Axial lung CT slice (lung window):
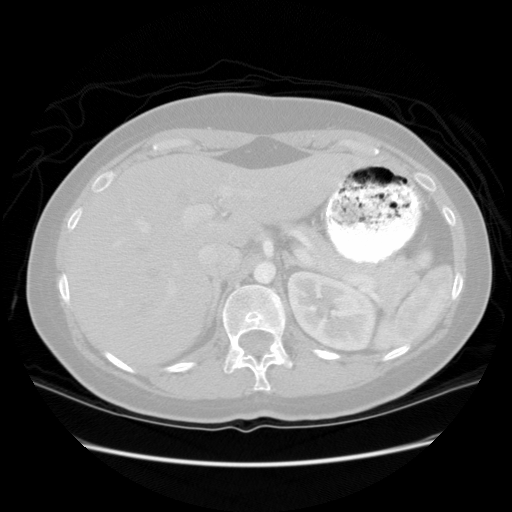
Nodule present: no